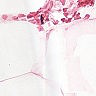
Metastatic tissue present: no